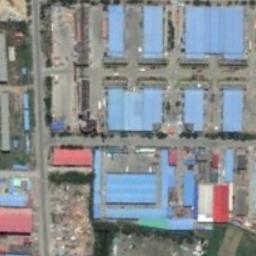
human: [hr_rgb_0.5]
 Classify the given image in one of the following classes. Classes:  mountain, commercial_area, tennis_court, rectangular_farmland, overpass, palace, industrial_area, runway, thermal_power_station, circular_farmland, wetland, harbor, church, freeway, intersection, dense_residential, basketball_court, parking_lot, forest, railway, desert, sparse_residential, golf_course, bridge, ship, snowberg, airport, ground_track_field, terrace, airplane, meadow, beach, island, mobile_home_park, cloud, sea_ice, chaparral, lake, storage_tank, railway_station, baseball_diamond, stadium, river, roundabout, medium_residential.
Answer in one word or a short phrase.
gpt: industrial_area